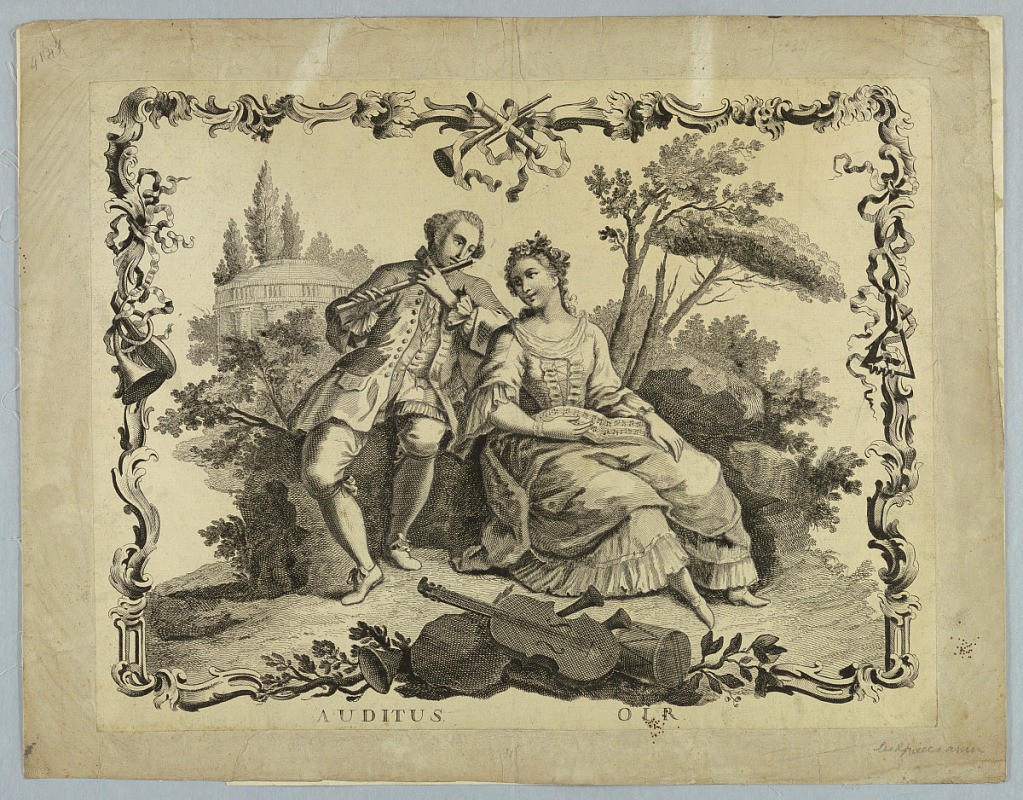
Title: Hearing, from "Senses"
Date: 1750–1775
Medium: Etching on paper, pasted on backed larger paper
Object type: Print
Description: The central part as 1921-22-270, without the outer border.